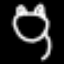
Label: frog